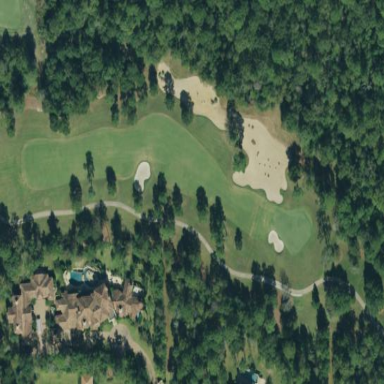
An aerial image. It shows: Sand bunker on golf course.